Question: I need to add a JLabel/JPanel as shown in the image. When resizing the frame both the tabbed pane and the Label/panel should be resided. The label and the panel inside the Tabbed Pane are independent. How can I do that?

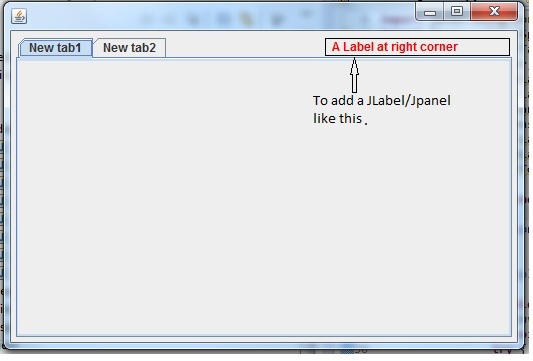
Answer: Here is a quick example to use JLayer(as suggested by mKorbel):
'''
import java.awt.*;
import javax.swing.*;
import javax.swing.plaf.*;
public class TopRightCornerLabelLayerUITest {
public static JComponent makeUI() {
JTabbedPane tab = new JTabbedPane();
tab.addTab("New tab1", new JLabel("1"));
tab.addTab("New Tab2", new JLabel("2"));
JPanel p = new JPanel(new BorderLayout());
p.add(new JLayer<JComponent>(tab, new TopRightCornerLabelLayerUI()));
return p;
}
private static void createAndShowUI() {
JFrame f = new JFrame();
f.setDefaultCloseOperation(JFrame.EXIT_ON_CLOSE);
f.getContentPane().add(makeUI());
f.setSize(320, 240);
f.setLocationRelativeTo(null);
f.setVisible(true);
}
public static void main(String[] args) {
EventQueue.invokeLater(new Runnable() {
@Override public void run() {
createAndShowUI();
}
});
}
}
class TopRightCornerLabelLayerUI extends LayerUI<JComponent> {
private JLabel l = new JLabel("A Label at right corner");
private JPanel rubberStamp = new JPanel();
@Override public void paint(Graphics g, JComponent c) {
super.paint(g, c);
Dimension d = l.getPreferredSize();
int x = c.getWidth() - d.width - 5;
SwingUtilities.paintComponent(g, l, rubberStamp, x, 2, d.width, d.height);
}
}
'''